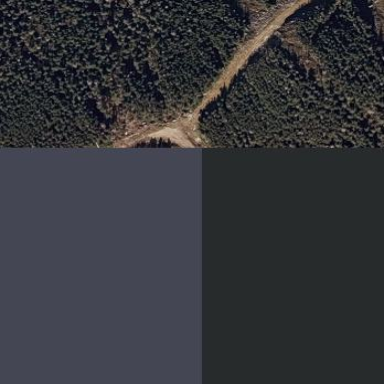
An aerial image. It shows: Coniferous forest area.